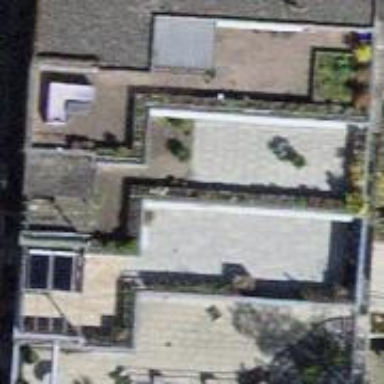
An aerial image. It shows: Flat-roofed building.